Question: Is there a possibility to scale the plot size of matplotlib plots in jupyter notebooks? You could increase the plot size by changing the default values of 'figure.figsize', but this does not affect parameters like fontsize, linewidth, markersize etc. What I need is a plot where all the parameters are scaled accordingly.
P.S.: To display plots in jupyter notebooks I use '%matplotlib inline', see screenshot below.

### Edit
For completeness, here is a code snippet doing exactly what I needed:
'''
def scale_plot_size(factor=1.5):
import matplotlib as mpl
default_dpi = mpl.rcParamsDefault['figure.dpi']
mpl.rcParams['figure.dpi'] = default_dpi*factor
'''
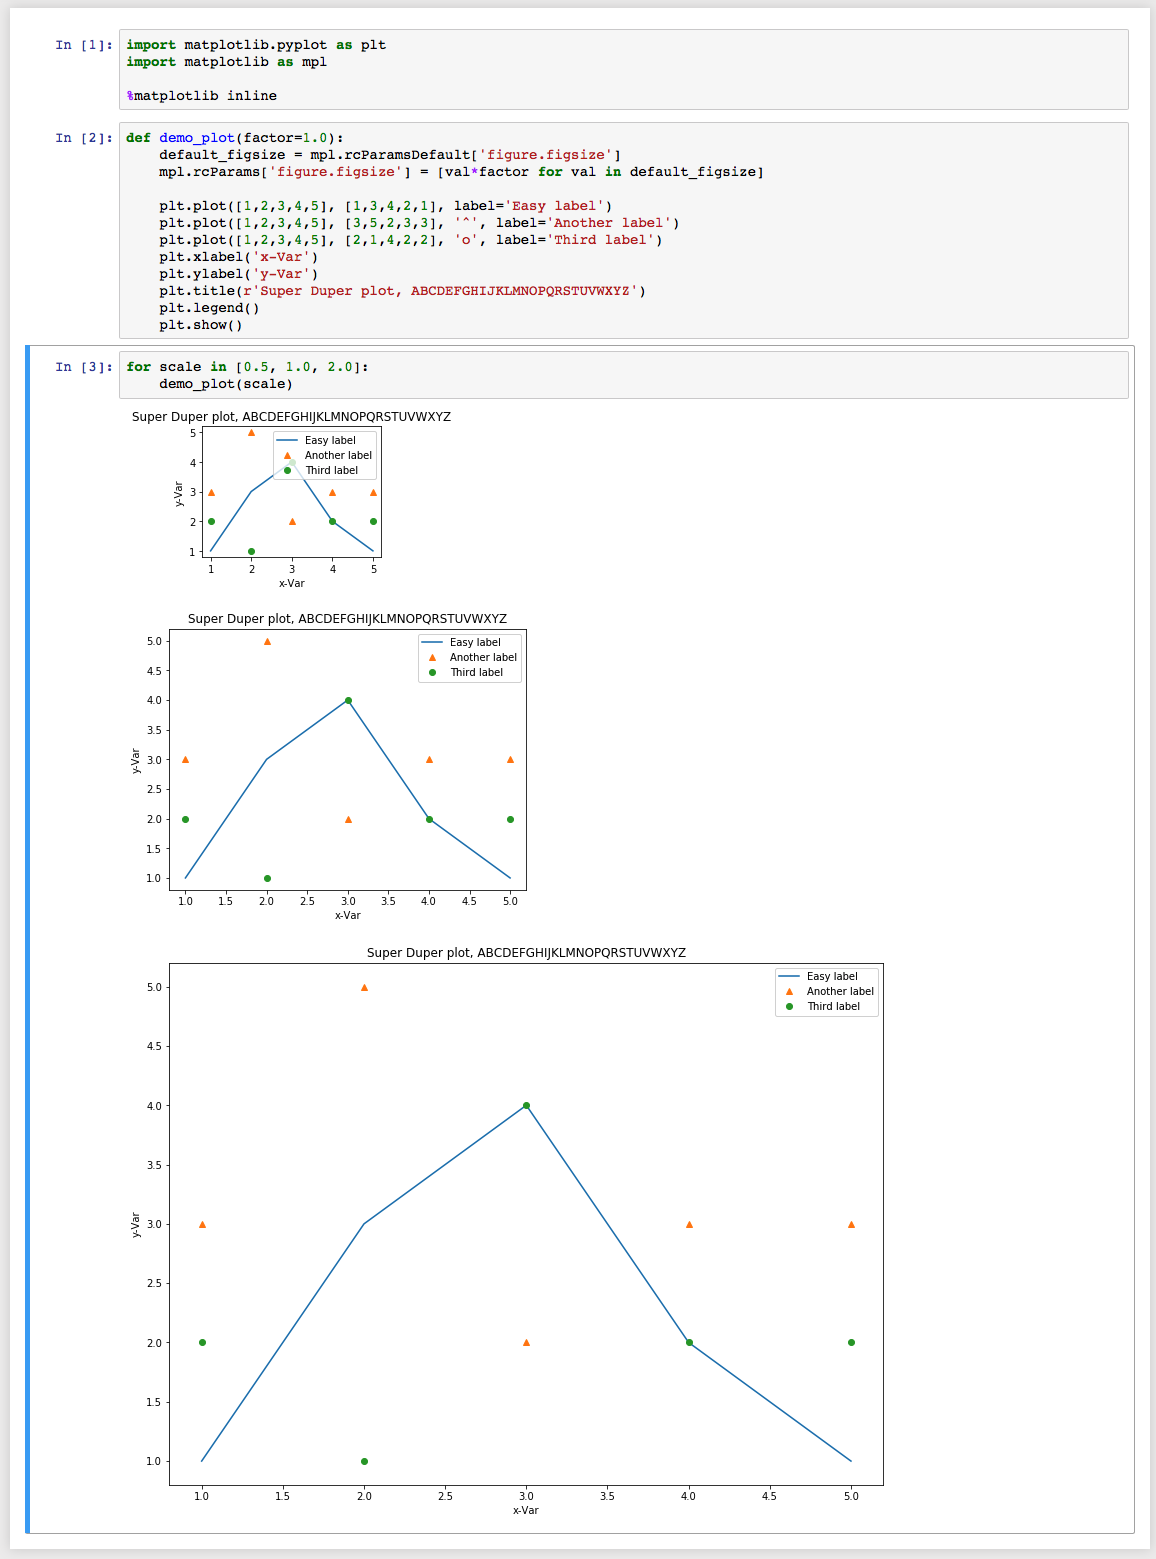
Answer: You don't want to change the figure size. You want to change the dpi (dots per inch).
Also see <URL>.
'''
import matplotlib.pyplot as plt
%matplotlib inline
def plot(dpi):
fig, ax=plt.subplots(dpi=dpi)
ax.plot([2,4,1,5], label="Label")
ax.legend()
for i in range(1,4):
plot(i*72)
'''
<URL>